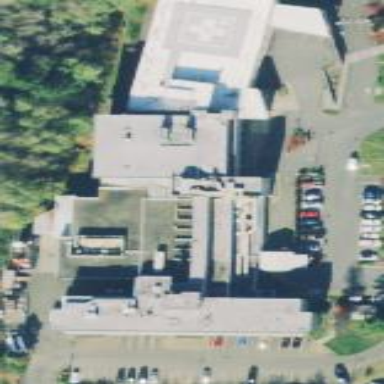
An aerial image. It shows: Hospital building.